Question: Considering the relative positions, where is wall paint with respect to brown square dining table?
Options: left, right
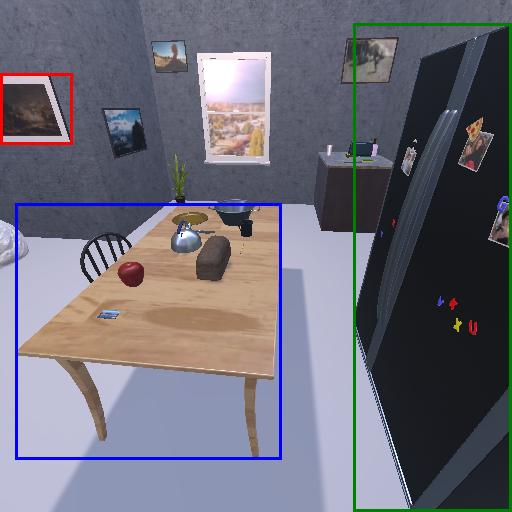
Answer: left